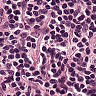
Metastatic tissue present: no